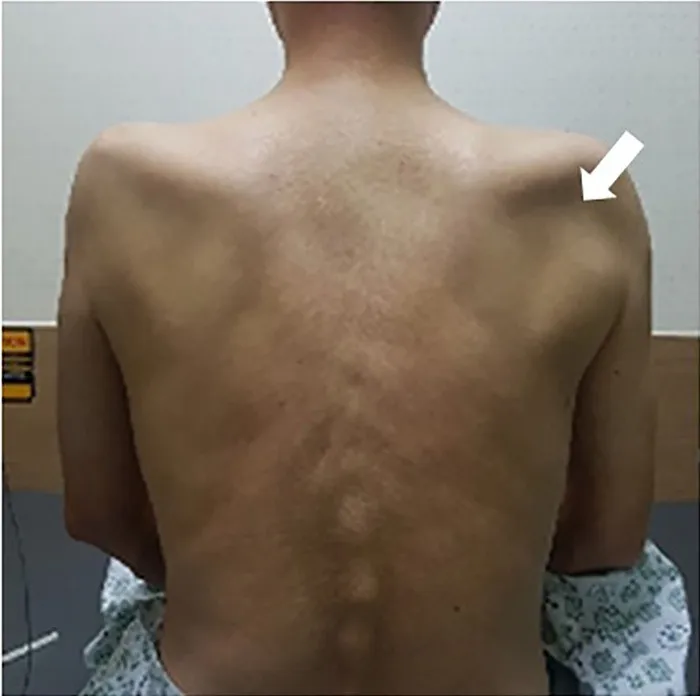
Muscle atrophy of bilateral supraspinatus and infraspinatus. The bilateral infraspinatus fossae are dented, with greater severity on the right side (arrow).
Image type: medical_photograph (skin_photograph)